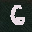
Label: 6